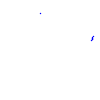
Particle: proton